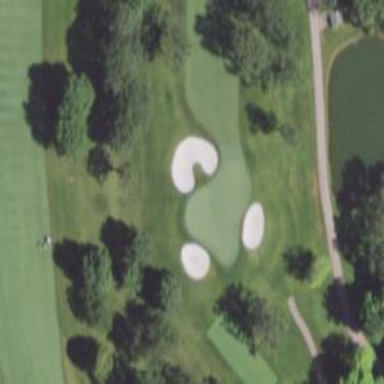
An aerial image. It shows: View of golf hole.